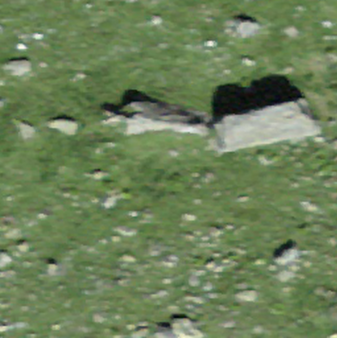
Label: bouldering_area